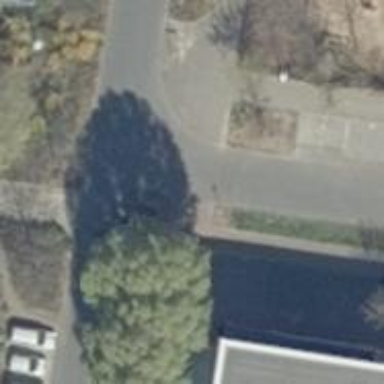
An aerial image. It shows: Sidewalk along the footway.